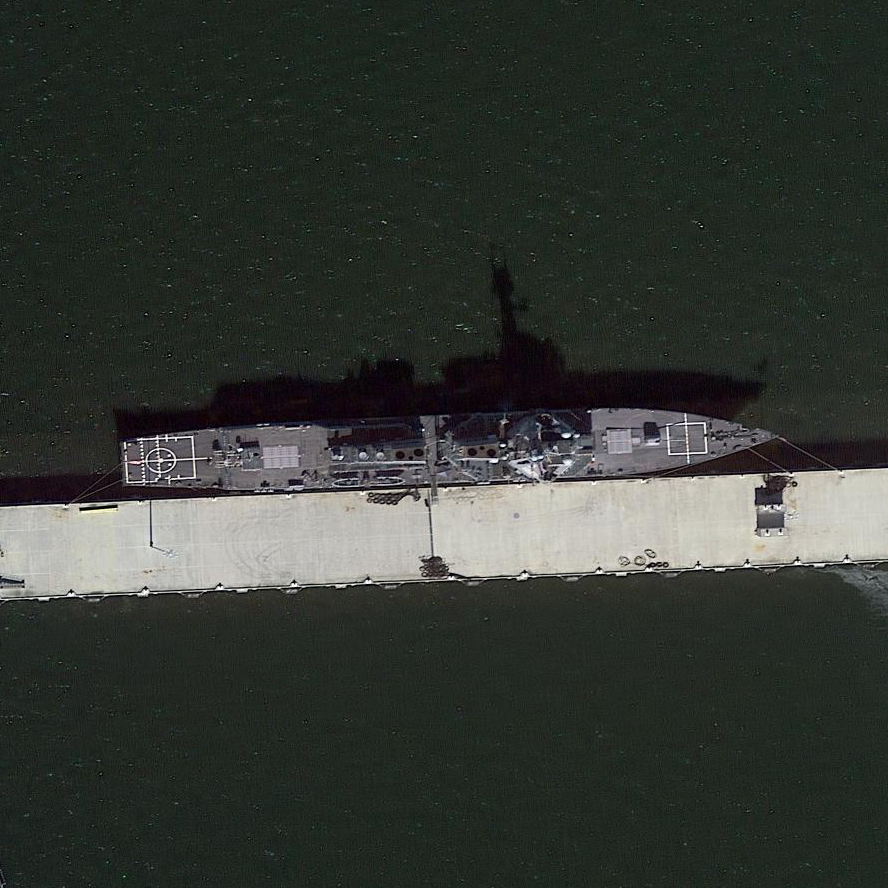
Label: Arleigh_Burke-class_destroyer